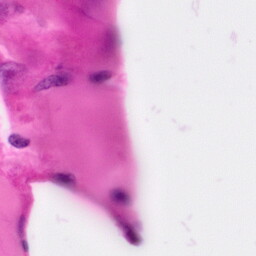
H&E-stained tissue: Pancreatic